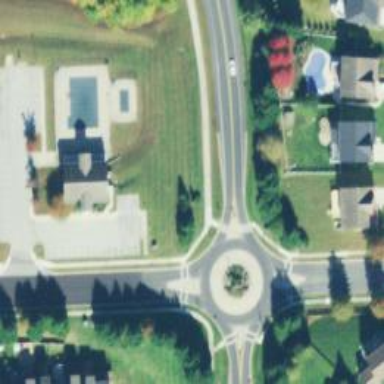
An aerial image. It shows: Tertiary road leading to roundabout.